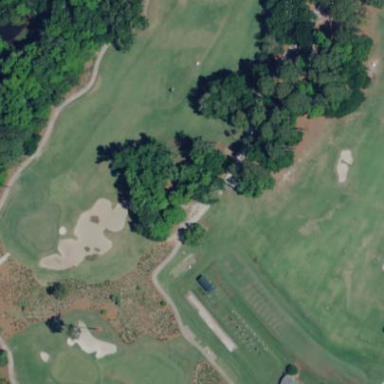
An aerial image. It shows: Golf fairway surrounded by grass.